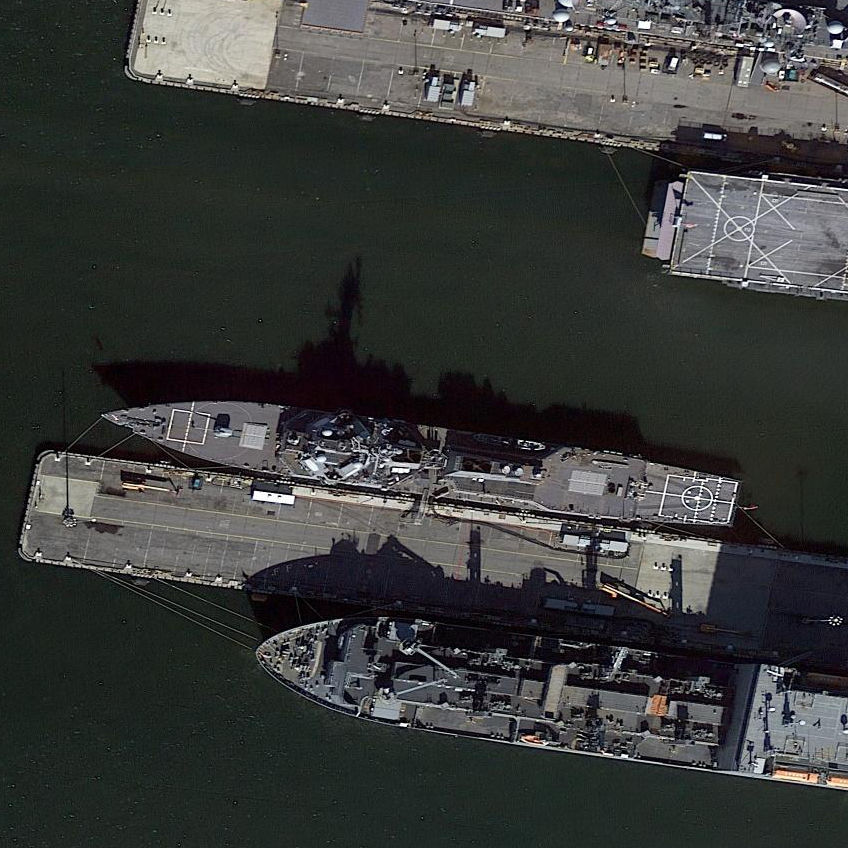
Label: destroyer